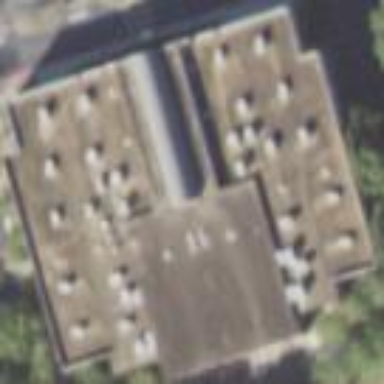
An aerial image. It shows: Commercial building that functions as cinema.